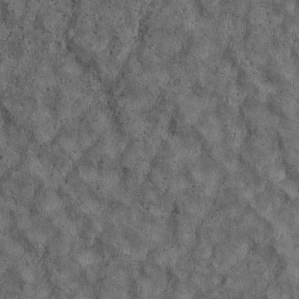
Label: non_frost